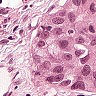
Metastatic tissue present: yes